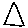
Label: triangle